Question: All of the sudden I'm getting TBD as a team in the NBA response, any ideas why? Just happened recently.

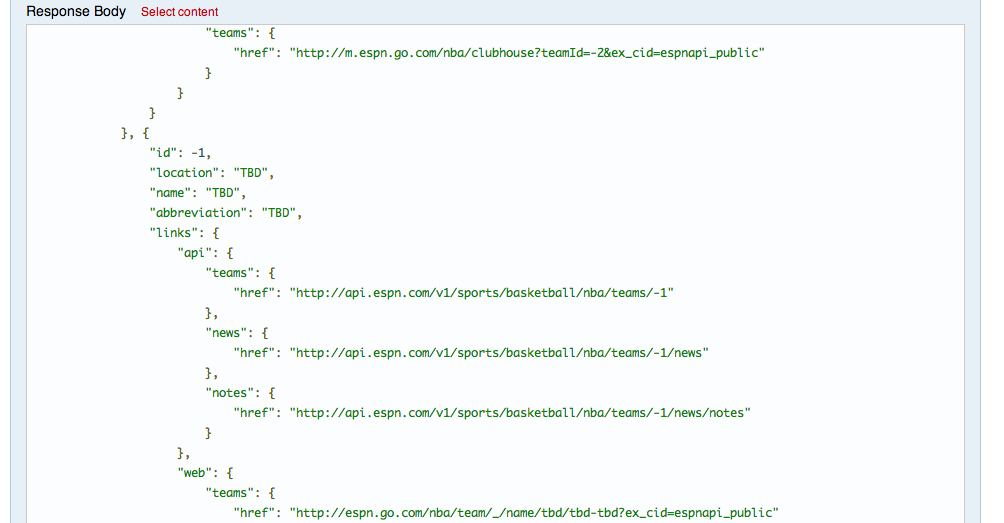
Answer: "TBD" is used when we know the scheduled dates for the next round of playoff games but do not yet know who the teams will be.
TBD stands for "To Be Determined"